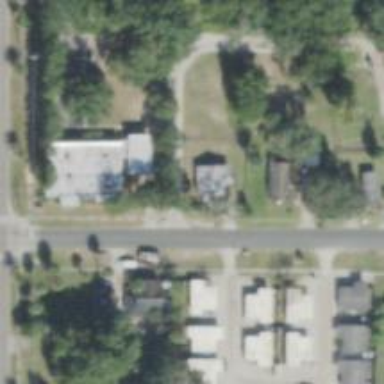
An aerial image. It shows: Residential road with sidewalk on the left.